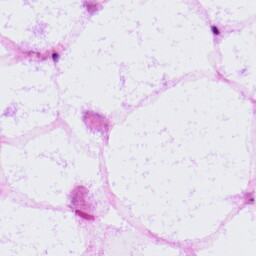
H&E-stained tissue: LymphNode